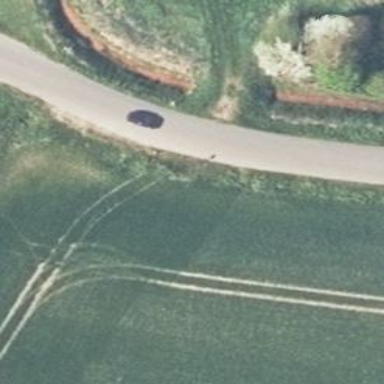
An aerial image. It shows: Unclassified road with asphalt surface.